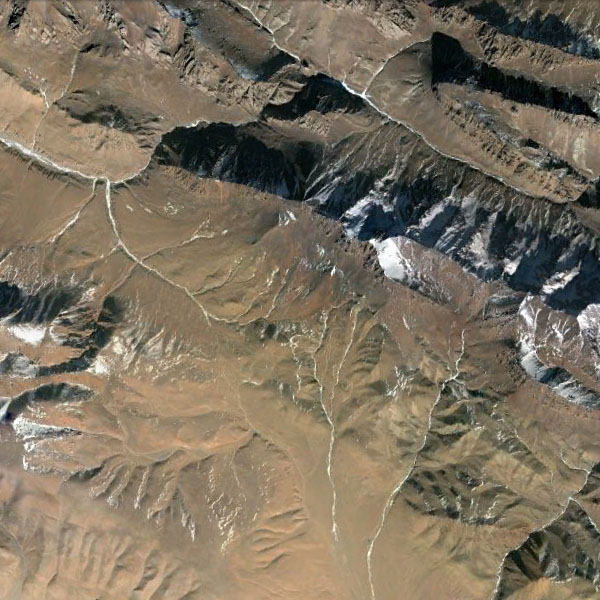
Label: Mountain